Question: How can I insert a text right to the icon (see picture)?
I have this code which ads a facebook icon:
'''
<div class="col-sm-4 follow">
<ul class="social">
<li>
<a title="" data-placement="top" data-toggle="tooltip" class="facebook" href="https://www.facebook.com" ><i class="fa
fa-facebook"></i></a>
</li>
</ul>
</div>
'''

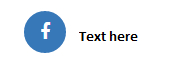
Answer: Just add a 'span' tag after the image, within the link...
HTML:
'''
<div class="col-sm-4 follow ">
<ul class="social">
<li>
<a title="" data-placement="top" data-toggle="tooltip"
class="facebook" href="https://www.facebook.com">
<i> class="fa fa-facebook" id="facebook-icon></i>
<span>Your Text Here</span>
</a>
</li>
</ul>
</div>
'''
CSS:
'''
#facebook-icon,
#facebook-icon ~ span {display:inline-block;}
'''